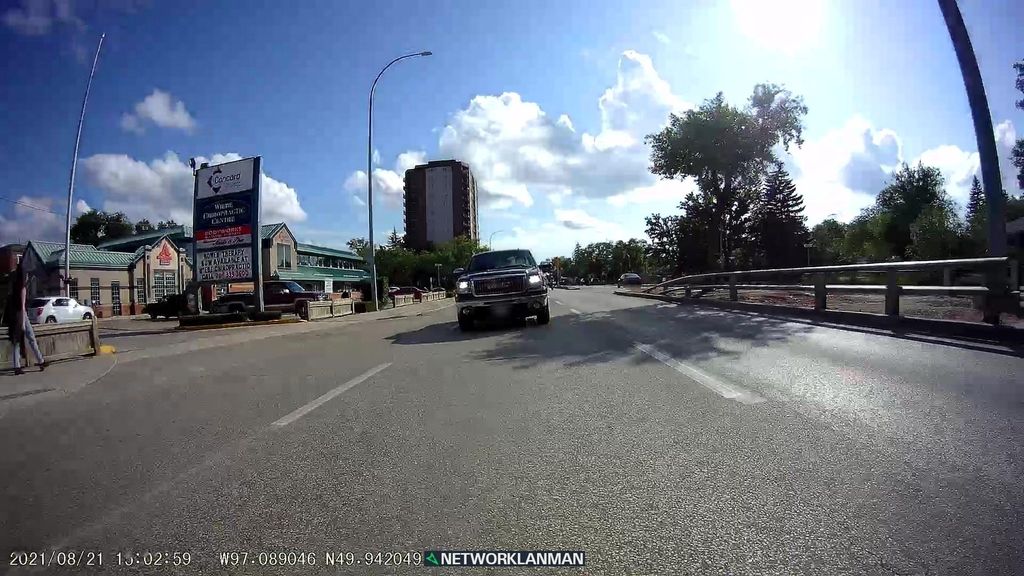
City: winnipeg